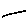
Label: line